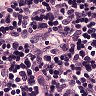
Metastatic tissue present: no